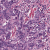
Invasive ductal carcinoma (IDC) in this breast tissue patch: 1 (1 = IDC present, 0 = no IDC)